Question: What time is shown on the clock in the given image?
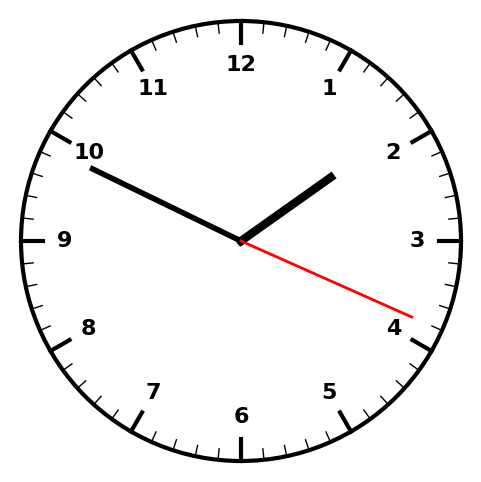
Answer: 01:49:19